Interaction volume radius: 5 \u00c5
Interaction volume height: 40 \u00c5
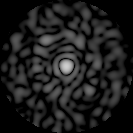
Disorder parameter: 0.8348